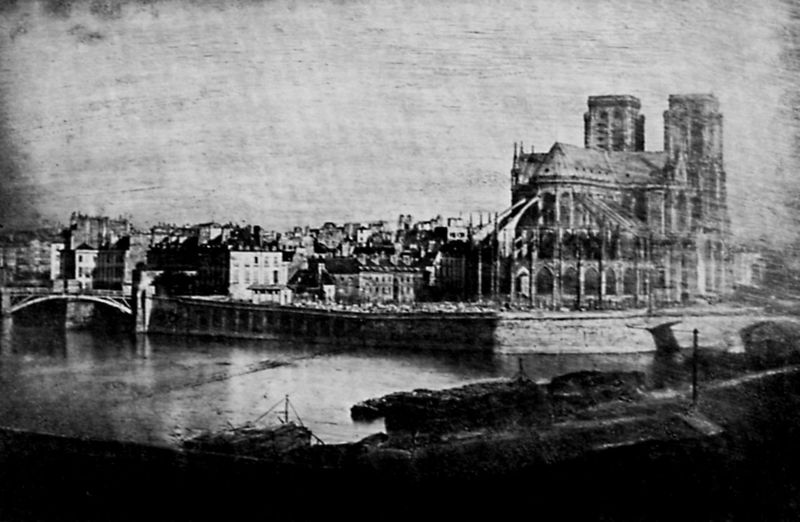
Titel: Notre-Dame von der Pont des Tournelles
Künstler: Louis Jacques Mandé Daguerre
Schlagwörter: dunkel, himmel, mann, schatten, wasser, wolken, fluss, landschaft, stadt, ufer, fenster, frankreich, grau, hintergrund, licht, paris, pfeiler, schwarz, strasse, weiss, zeichnung, dach, gebäude, haus, rose, weg, alt, architektur, stein, spiegel, bach, häuser, hügel, spiegelung, brücke, gewässer, kirche, insel, gotik, boot, boote, kahn, turm, deutschland, schiff, schiffe, papier, ansicht, bogen, fassade, fassaden, mast, dächer, mauer, schornsteine, dunst, nebel, töne, backstein, seine, kai, kaimauer, quai, strom, unscharf, foto, fotografie, photographie, stadtansicht, türme, dom, schwarz weiss, radierung, übergänge, kathedrale, photo, verschwommen, amiens, gotisch, reims, spitzbogen, malerisch, religiös, chor, siedlung, grautöne, fotographie, reproduktion, aufnahme, bau, wasserspiegel, foro, historisch, brückenbogen, bauwerk, kirhce, notre dame, pont neuf, brückenpfeiler, flussufer, ile de la cite, verwackelt, dim, ile de france, frankreic, brücke fluss, ile st. louis, ile saint louis, flamboyant gotik, jahundert, 2ter weltkrieg, paris foto, seineinsel